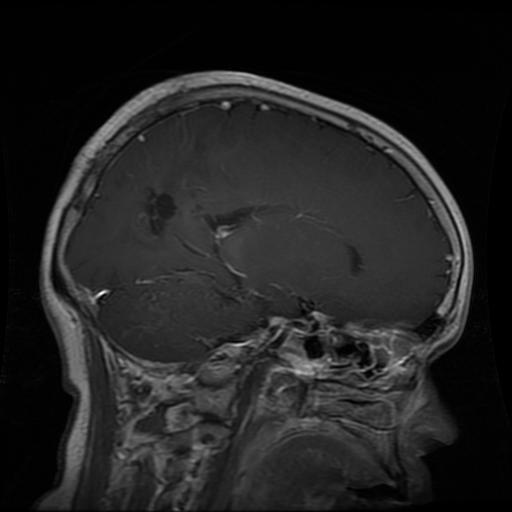
Label: glioma